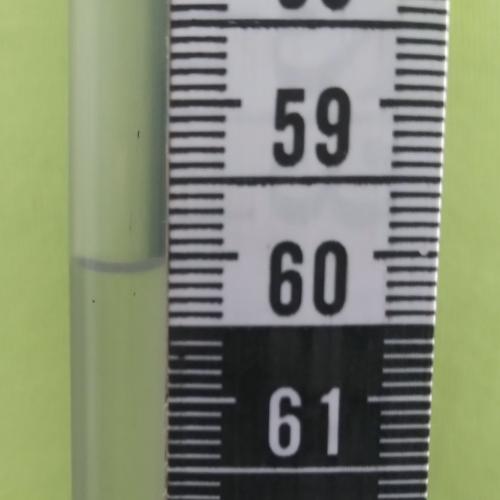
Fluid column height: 60.1 cm